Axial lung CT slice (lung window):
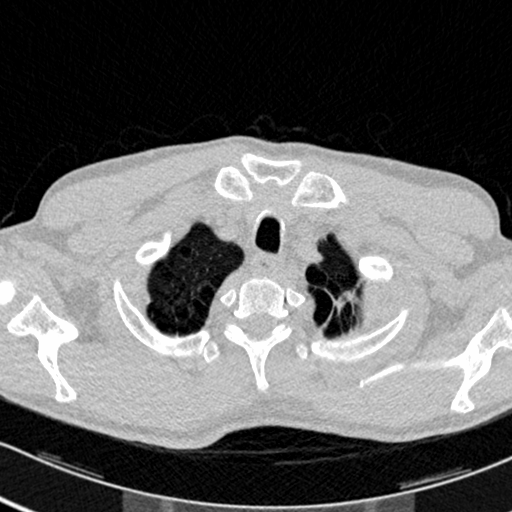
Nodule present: no